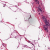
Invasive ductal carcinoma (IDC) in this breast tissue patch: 0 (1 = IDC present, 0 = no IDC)